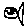
Label: fish